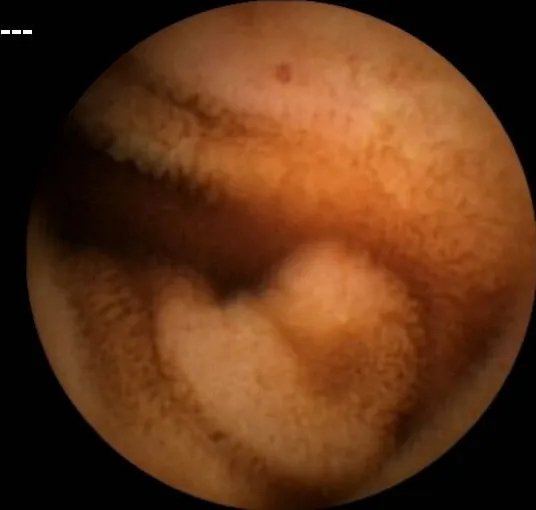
Capsule endoscopy image showing an arteriovenous malformation in the small bowel at approximately 12 o'clock.
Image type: endoscopy (other_endoscopy)